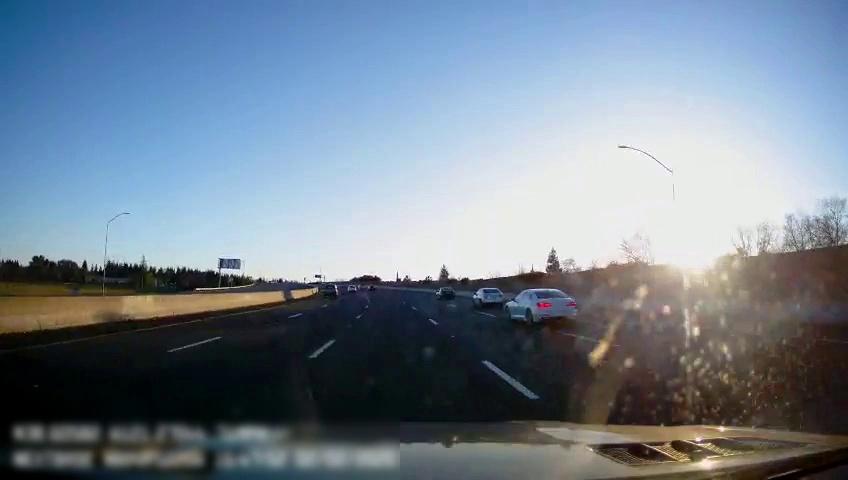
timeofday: Day
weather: Sunny
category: Drivable Space
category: Drivable Space
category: Vehicles | SUV
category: Vehicles | Car
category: Vehicles | Car
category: Vehicles | Car
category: Lanes | Alternate Lane
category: Lanes | Alternate Lane
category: Lanes | Current Lane
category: Lanes | Current Lane
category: Lanes | Alternate Lane